Question: I have too many models in my rails app. And they don't fit in the top menu bar in active admin.
I would like to know how to display the top menu tabs, in a vertical menu via the dashboard?
Thanks in advance.
Eg:
- - - -

'''
ActiveAdmin.register_page "Dashboard" do
menu :priority => 1, :label => proc{ I18n.t("active_admin.dashboard") }
content :title => proc{ I18n.t("active_admin.dashboard") } do
div :class => "blank_slate_container", :id => "dashboard_default_message" do
span :class => "blank_slate" do
span I18n.t("active_admin.dashboard_welcome.welcome")
small I18n.t("active_admin.dashboard_welcome.call_to_action")
end
end
# Here is an example of a simple dashboard with columns and panels.
#
# columns do
# column do
# panel "Recent Posts" do
# ul do
# Post.recent(5).map do |post|
# li link_to(post.title, admin_post_path(post))
# end
# end
# end
# end
# column do
# panel "Info" do
# para "Welcome to ActiveAdmin."
# end
# end
# end
end # content
end
'''
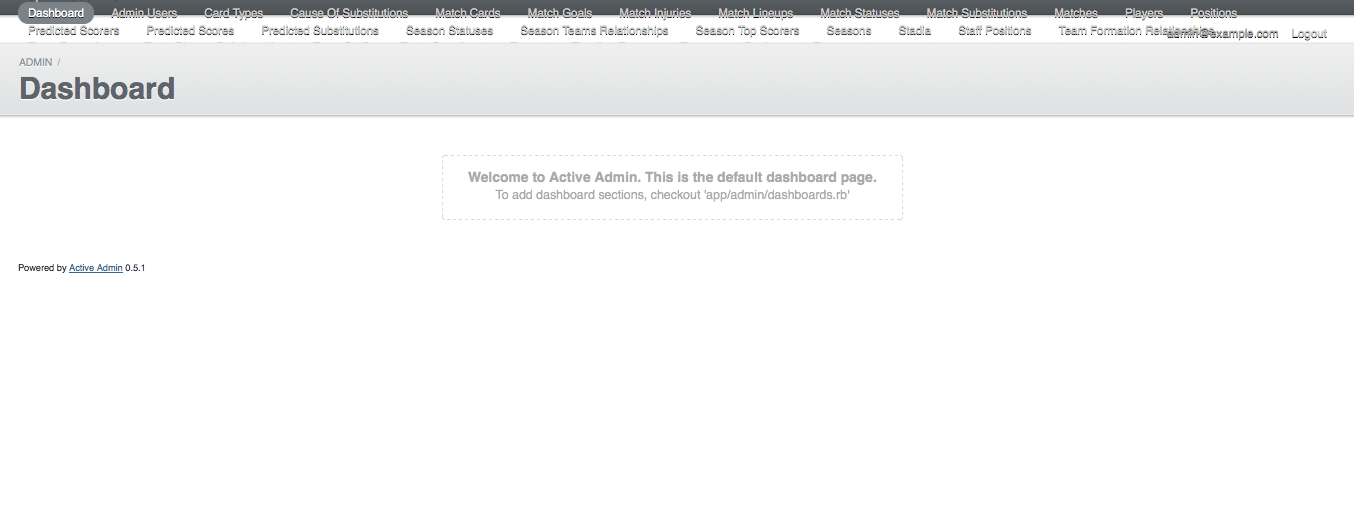
Answer: You can use the ':parent' option to the 'menu' method to assign each model into a menu drop down in each model's admin file.
So:
'''
ActiveAdmin.register User do
menu :parent => "User Data"
end
'''
If you want to create a list of links on the dashboard page, your code would look something like this:
'''
content :title => proc{ I18n.t("active_admin.dashboard") } do
columns do
column do
panel "Models" do
ul do
li link_to("Users", admin_users_path)
li link_to("Admin Users", admin_admin_users_path)
end
end
end
end
'''